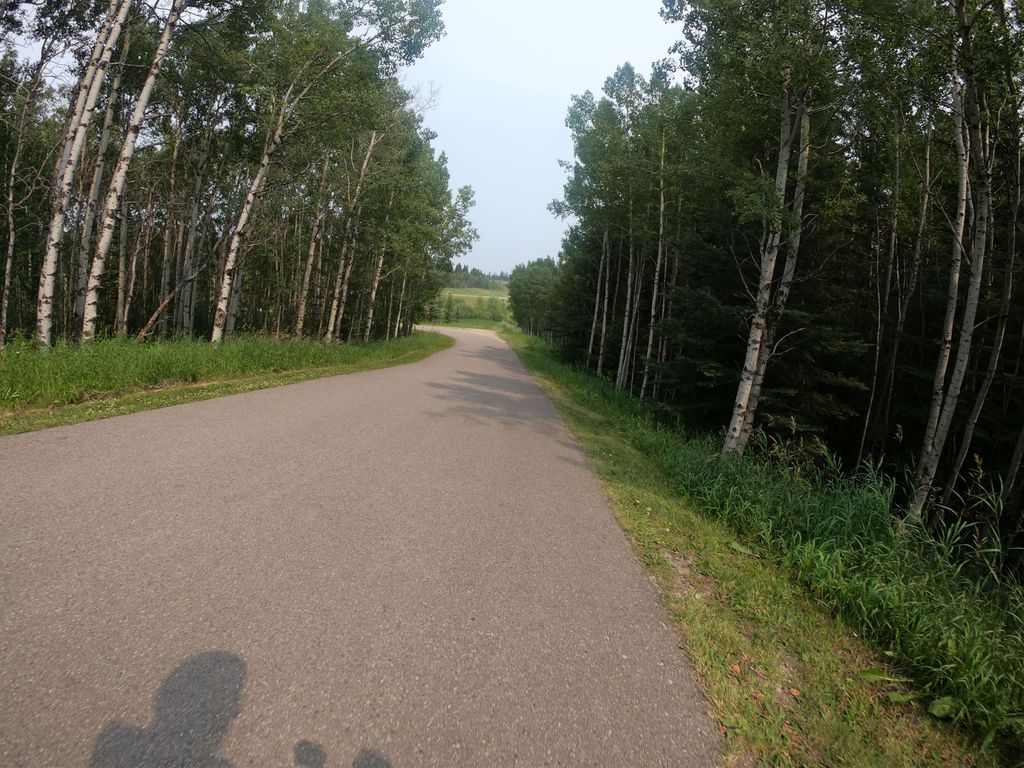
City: calgary